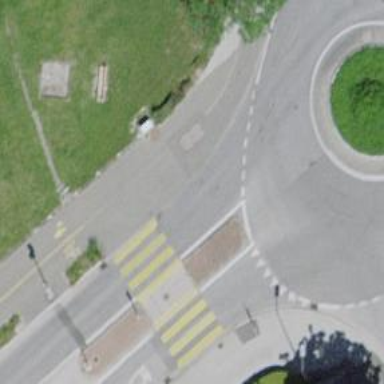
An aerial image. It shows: Marked footway crossing with pedestrian island.